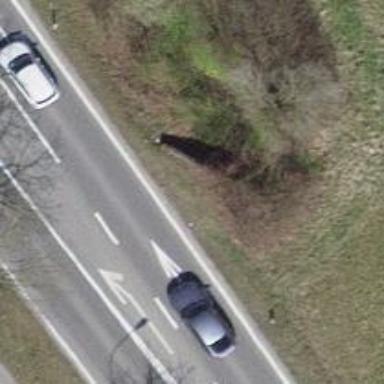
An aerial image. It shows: There is tunnel.